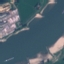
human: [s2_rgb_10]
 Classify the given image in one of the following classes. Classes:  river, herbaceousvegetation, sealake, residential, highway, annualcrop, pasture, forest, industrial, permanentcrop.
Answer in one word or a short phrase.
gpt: River